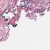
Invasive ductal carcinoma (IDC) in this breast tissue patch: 0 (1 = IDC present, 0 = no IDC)